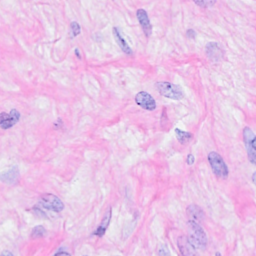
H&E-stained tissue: Breast